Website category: phone
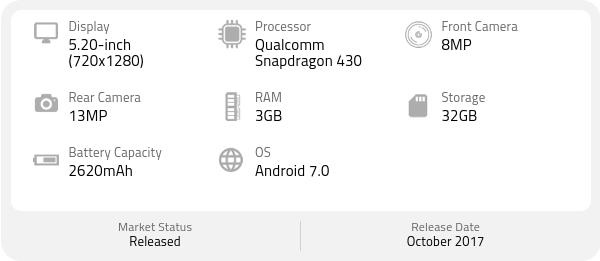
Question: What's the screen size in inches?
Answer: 5.20-inch

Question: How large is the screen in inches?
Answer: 5.20-inch

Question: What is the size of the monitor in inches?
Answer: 5.20-inch

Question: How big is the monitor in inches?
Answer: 5.20-inch

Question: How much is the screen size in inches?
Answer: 5.20-inch

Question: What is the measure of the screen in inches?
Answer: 5.20-inch

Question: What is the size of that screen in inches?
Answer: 5.20-inch

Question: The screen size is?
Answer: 5.20-inch

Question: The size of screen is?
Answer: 5.20-inch

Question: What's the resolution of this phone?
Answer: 720x1280

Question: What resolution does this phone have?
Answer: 720x1280

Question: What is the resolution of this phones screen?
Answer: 720x1280

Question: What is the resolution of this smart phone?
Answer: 720x1280

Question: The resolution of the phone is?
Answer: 720x1280

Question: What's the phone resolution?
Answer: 720x1280

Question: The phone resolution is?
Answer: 720x1280

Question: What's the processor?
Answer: Qualcomm Snapdragon 430

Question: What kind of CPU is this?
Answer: Qualcomm Snapdragon 430

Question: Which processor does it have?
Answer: Qualcomm Snapdragon 430

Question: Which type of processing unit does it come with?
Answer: Qualcomm Snapdragon 430

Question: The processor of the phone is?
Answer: Qualcomm Snapdragon 430

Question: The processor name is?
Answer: Qualcomm Snapdragon 430

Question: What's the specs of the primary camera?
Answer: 13MP

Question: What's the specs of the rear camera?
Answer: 13MP

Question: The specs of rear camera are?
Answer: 13MP

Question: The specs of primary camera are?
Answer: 13MP

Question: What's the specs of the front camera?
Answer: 8MP

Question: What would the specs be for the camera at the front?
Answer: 8MP

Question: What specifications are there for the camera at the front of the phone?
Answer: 8MP

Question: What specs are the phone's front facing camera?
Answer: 8MP

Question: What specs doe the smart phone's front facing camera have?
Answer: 8MP

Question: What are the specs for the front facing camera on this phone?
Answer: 8MP

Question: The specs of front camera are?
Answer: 8MP

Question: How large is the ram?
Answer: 3GB

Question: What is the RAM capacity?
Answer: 3GB

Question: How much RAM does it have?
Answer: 3GB

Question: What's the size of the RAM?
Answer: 3GB

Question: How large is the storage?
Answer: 32GB

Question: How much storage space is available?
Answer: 32GB

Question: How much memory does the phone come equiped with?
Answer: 32GB

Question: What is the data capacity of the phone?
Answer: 32GB

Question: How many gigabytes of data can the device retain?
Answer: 32GB

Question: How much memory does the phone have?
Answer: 32GB

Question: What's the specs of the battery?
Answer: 2620mAh

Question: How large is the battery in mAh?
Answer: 2620mAh

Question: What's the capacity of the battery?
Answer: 2620mAh

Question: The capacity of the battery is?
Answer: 2620mAh

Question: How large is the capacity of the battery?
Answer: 2620mAh

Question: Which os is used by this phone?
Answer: Android 7.0

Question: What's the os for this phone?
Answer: Android 7.0

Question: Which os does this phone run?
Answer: Android 7.0

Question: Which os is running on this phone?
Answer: Android 7.0

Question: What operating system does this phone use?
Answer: Android 7.0

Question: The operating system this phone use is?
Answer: Android 7.0

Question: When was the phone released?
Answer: October 2017

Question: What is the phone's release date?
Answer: October 2017

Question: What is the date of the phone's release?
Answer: October 2017

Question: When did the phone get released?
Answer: October 2017

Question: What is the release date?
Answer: October 2017

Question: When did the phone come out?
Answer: October 2017

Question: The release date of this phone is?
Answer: October 2017